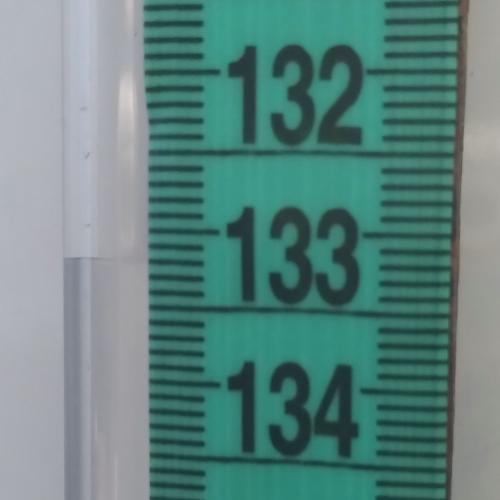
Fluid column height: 133.2 cm